Question: I have WPF WrapPanel, and a toolbar inside. The WrapPanel is red and the toolbar is blue.

Could anybody explain me, where did indent of WrapPanel on the top, left etc. come from, and how I can remove it?
Here is the sample code of the image:
'''
<WrapPanel Orientation="Horizontal" Background="Red">
<ToolBar x:Name="tFirst" Background="Blue" ToolBarTray.IsLocked="True">
<Button ToolTip="New" Content="New" />
<Button ToolTip="Save" Content="Save" />
<Button ToolTip="Delete" Content="Delete" />
</ToolBar>
</WrapPanel>
'''
Thanks in advance.
UPDATE: the problem is only with Toolbar, I just changed WrapPanel to DockPanel, and the problem is still exists.
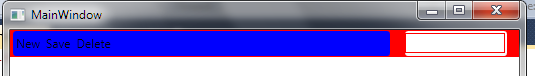
Answer: It's probably something about the default, built-in control template of the 'ToolBar' control.
A quick fix is, obviously, to set 'Margin' to -2 for example.
'ToolBar' is internally quite complex, it consists of a 'Grid', a 'Border', a 'DockPanel' etc. you can try and traverse it with 'VisualTreeHelper'. For example:
'''
var dockPanel = VisualTreeHelper.GetChild(VisualTreeHelper.GetChild(VisualTreeHelper.GetChild(tFirst, 0), 1), 0);
'''
retrieves the 'DockPanel' object. You can try and find the control with 'Margin' or 'Padding' greater than 0, and if you succeed you could probably even reset it from code (something like: '(dockPanel as DockPanel).Margin = 0;')
In XAML, I'd try overriding 'ToolBar's' control template (as demonstrated in <URL>.